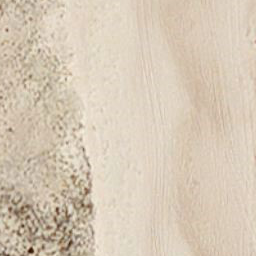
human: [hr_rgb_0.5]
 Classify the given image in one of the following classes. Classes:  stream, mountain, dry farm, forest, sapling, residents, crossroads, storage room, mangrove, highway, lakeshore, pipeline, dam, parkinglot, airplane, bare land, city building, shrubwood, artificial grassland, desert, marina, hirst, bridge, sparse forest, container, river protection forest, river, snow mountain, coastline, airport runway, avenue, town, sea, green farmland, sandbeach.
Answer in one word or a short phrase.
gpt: sandbeach